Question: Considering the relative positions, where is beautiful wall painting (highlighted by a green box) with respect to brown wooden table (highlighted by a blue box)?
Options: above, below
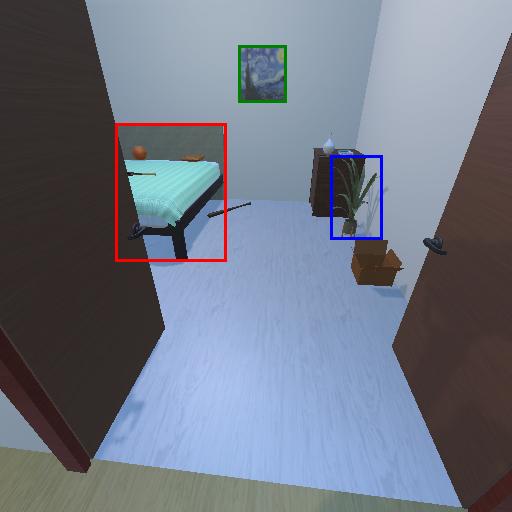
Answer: above